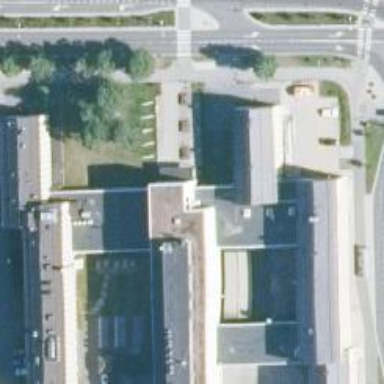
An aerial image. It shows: Government office.